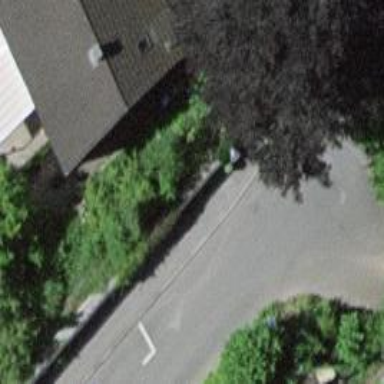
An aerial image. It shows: Sidewalk along the footway.